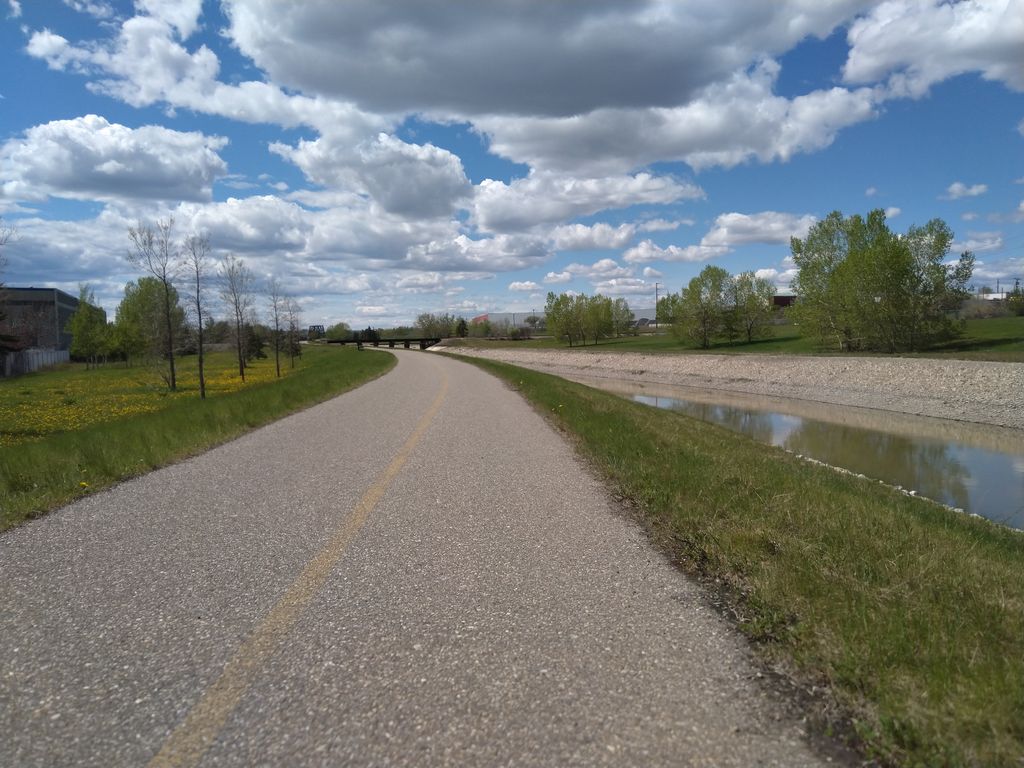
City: calgary